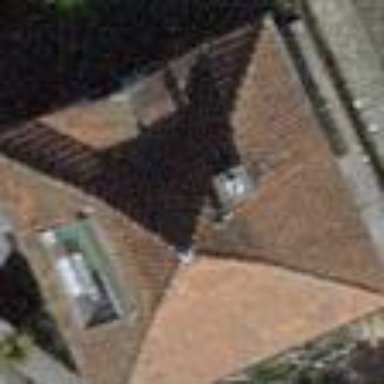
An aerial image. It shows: Building with pyramidal-shaped roof.